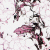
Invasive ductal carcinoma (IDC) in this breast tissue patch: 0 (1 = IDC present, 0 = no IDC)